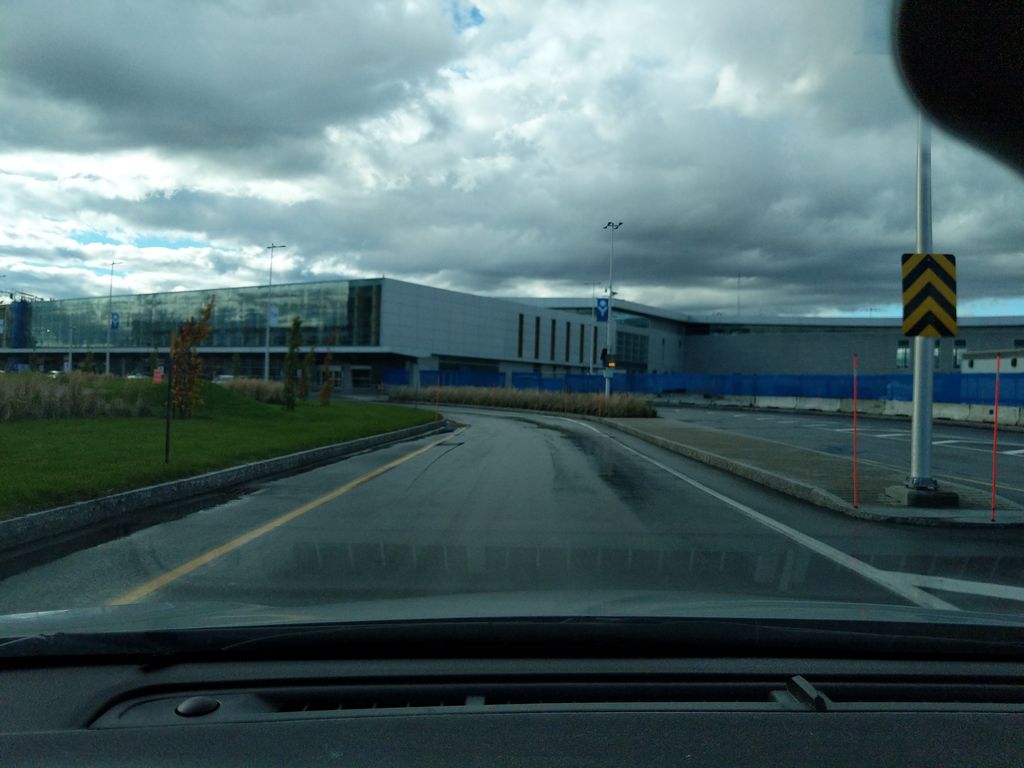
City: quebec_city